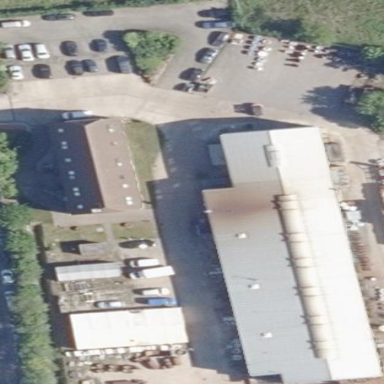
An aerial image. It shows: Industrial building.